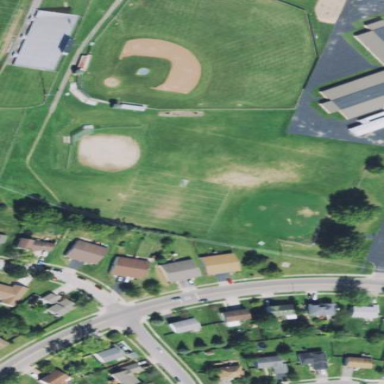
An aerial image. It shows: Baseball pitch for leisure land activities.